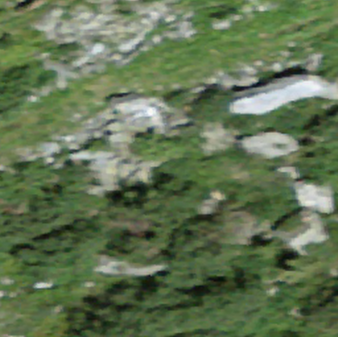
Label: bouldering_area